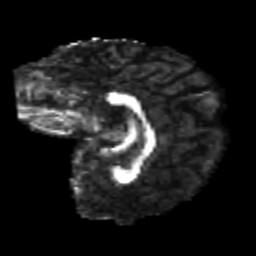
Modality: FA
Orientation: sagittal
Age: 24
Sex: female
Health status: healthy
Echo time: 0.074 s